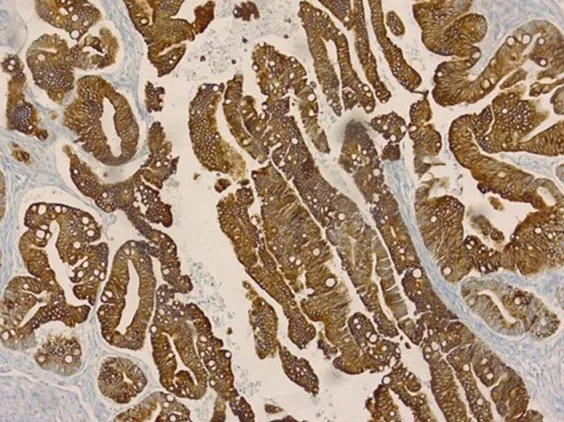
Histological patterns showing a proliferation of atypical intestinal-type glands with glandular complexes displaying an infiltrative stromal pattern.
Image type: pathology (immunostaining)